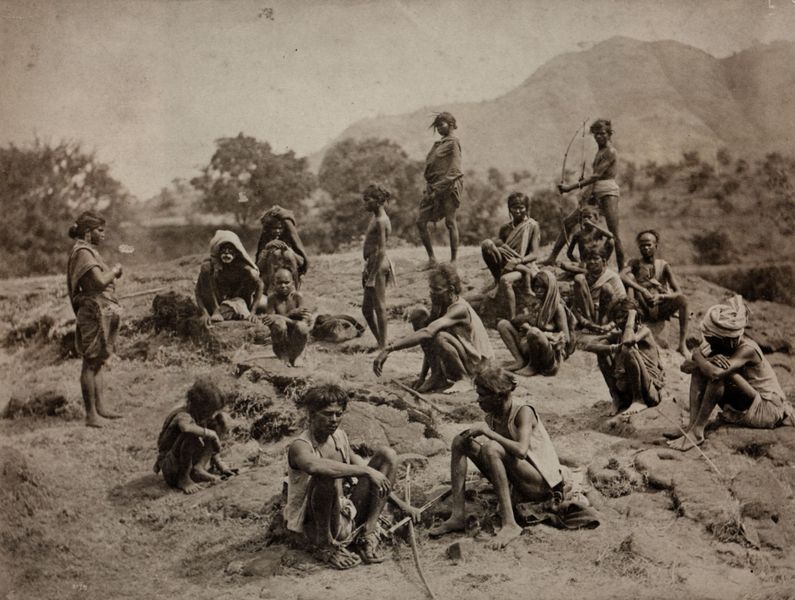
Titel: Bhil Aboroginies
Künstler: Raja Lala Deen Dayal
Schlagwörter: akt, baum, berg, dunkel, fuß, gruppe, himmel, lendenschurz, mann, nackt, schatten, umhang, weiß, bäume, frauen, landschaft, menschen, mädchen, sand, sitzen, frau, grau, hell, holz, licht, männer, ohrring, schwarz, blick, gras, rasen, wiese, versammlung, bart, hemd, arm, mensch, stehen, baumstamm, ebene, erde, feld, felder, gräser, hügel, natur, stamm, busch, büsche, sonne, boden, haare, stoff, stoffe, kind, personen, person, frontal, wald, genre, kinder, stock, ruhe, bogen, stab, jungen, schwer, trocken, afrika, berge, dürre, fläche, gebirge, hitze, dorf, eben, baby, pause, rast, sepia, arbeiter, kopftuch, zopf, sandalen, nackte, warten, weste, dünn, exotisch, steppe, foto, fotografie, photographie, schwarze, ärmlich, dürr, fetzen, krank, lende, babys, hocken, asien, schwarzweiß, stöcke, volk, jagd, photo, sandale, stäbe, elend, leid, hunger, krieger, kopftücher, menschengruppe, jagt, fotographie, indien, turban, welt, ausruhen, pfeil, sklaven, lenden, stecken, kolonialismus, baracke, lager, mager, sehne, dokumentation, kontinent, gruppenfoto, indianer, ureinwohner, wilde, abgemagert, stöcker, sippe, südamerika, foto fotografie, australien, inder, eingeborene, photography, nomaden, dritte, dritte welt, hungen, hungern, hungersnot, india, massai, sünn, dokumentarisch, südafrika, gesichtsbemalung, 1880, sw, herero, hotten, kolonialismua